Aerial crown-view tile of a tropical tree (Barro Colorado Island, Panama), acquired 20240611:
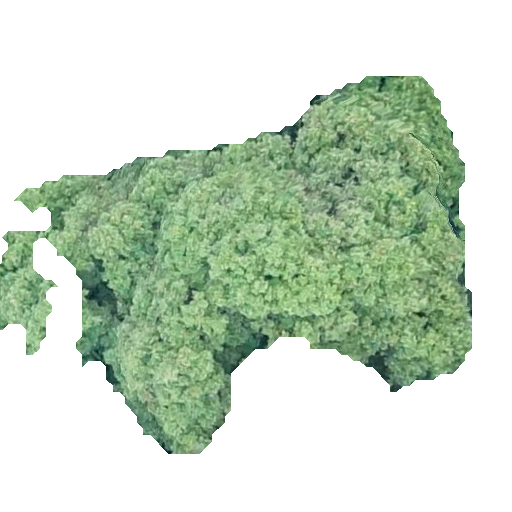
Species: Prioria copaifera
GBIF accepted scientific name: Prioria copaifera
Crown area: 167.747 m²